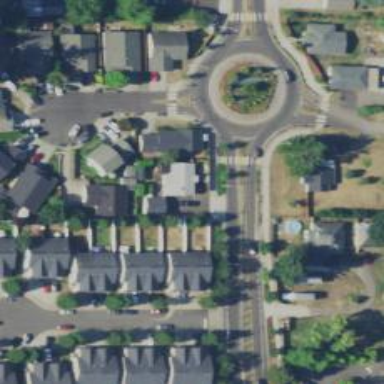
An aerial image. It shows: Crossing on footway path.